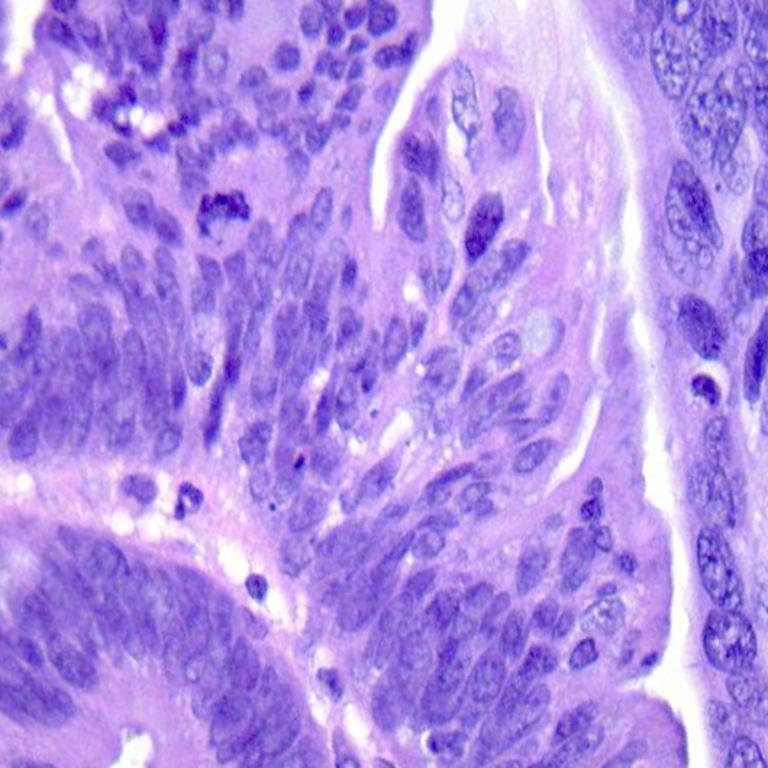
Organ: colon
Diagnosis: adenocarcinomas